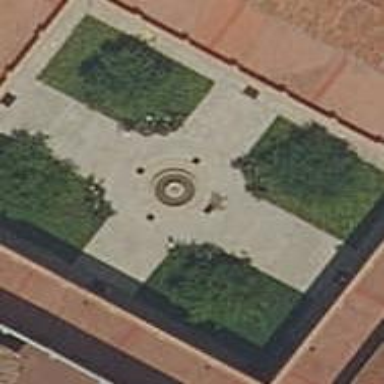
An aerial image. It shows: Fountain.